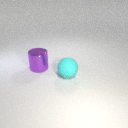
large cyan rubber sphere in front of large purple metal cylinder